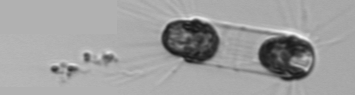
Label: Corethron_hystrix